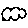
Label: cloud